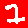
Digit: 7